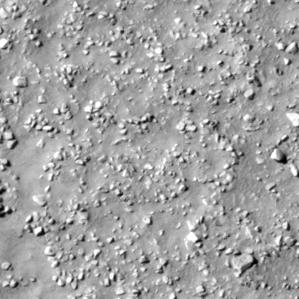
Label: non_frost